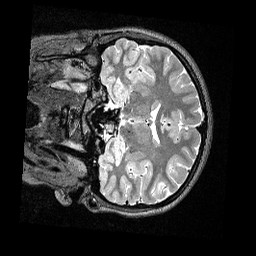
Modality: T2w
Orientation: coronal
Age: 15
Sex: female
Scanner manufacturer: siemens
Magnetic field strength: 3 T
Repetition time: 3.2 s
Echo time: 0.479 s